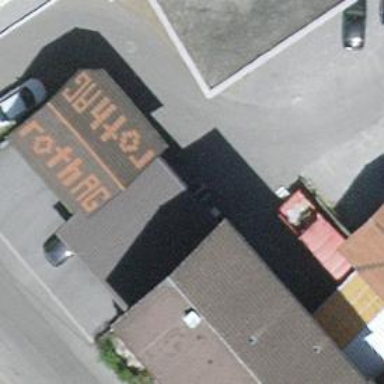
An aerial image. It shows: View of roof of building.